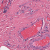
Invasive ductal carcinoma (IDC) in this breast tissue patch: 0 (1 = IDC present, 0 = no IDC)